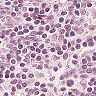
Metastatic tissue present: no